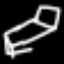
Label: bed